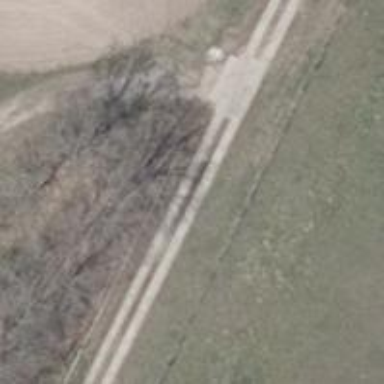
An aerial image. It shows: Grass track with grade5 track type.